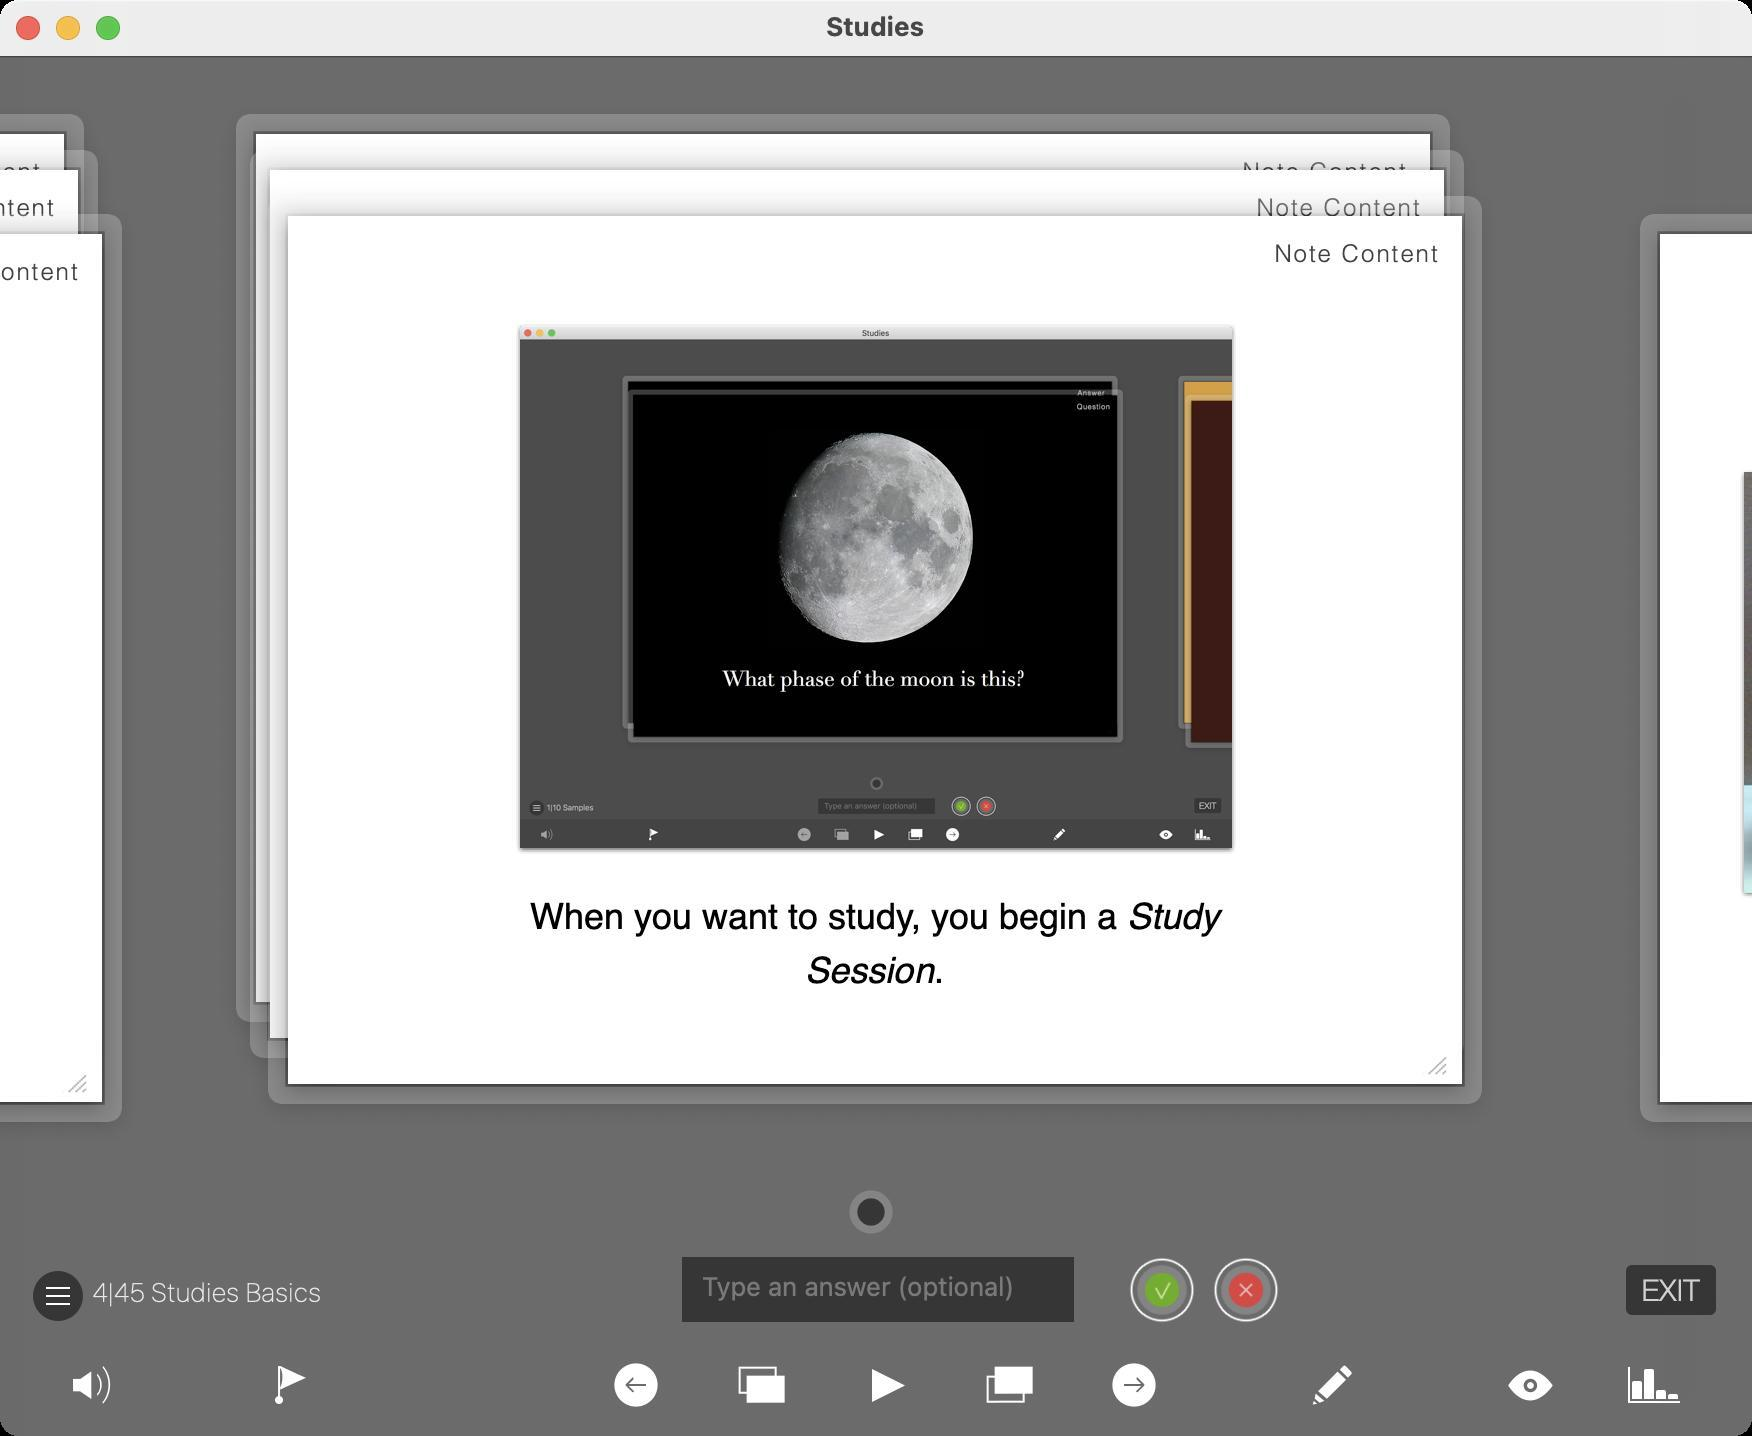
Accessibility tree:
{"name": "Studies", "role": "AXWindow", "description": null, "role_description": "standard window", "value": null, "position": "304.00;42.00", "size": "876;718", "children": [{"name": null, "role": "AXSplitGroup", "description": null, "role_description": "split group", "value": null, "position": "0.00;28.00", "size": "876;690", "children": [{"name": null, "role": "AXScrollArea", "description": null, "role_description": "scroll area", "value": null, "position": "1.00;28.00", "size": "170;691", "children": [{"name": null, "role": "AXOutline", "description": null, "role_description": "outline", "value": null, "position": "1.00;28.00", "size": "170;691", "children": [{"name": null, "role": "AXRow", "description": null, "role_description": "outline row", "value": null, "position": "1.00;38.00", "size": "170;25", "children": [{"name": null, "role": "AXCell", "description": null, "role_description": "cell", "value": null, "position": "11.00;38.00", "size": "150;25", "children": [{"name": null, "role": "AXStaticText", "description": null, "role_description": "text", "value": "LIBRARY", "position": "15.00;41.00", "size": "154;17", "children": []}]}]}, {"name": null, "role": "AXRow", "description": null, "role_description": "outline row", "value": null, "position": "1.00;63.00", "size": "170;25", "children": [{"name": null, "role": "AXCell", "description": null, "role_description": "cell", "value": null, "position": "11.00;63.00", "size": "150;25", "children": [{"name": null, "role": "AXImage", "description": "", "role_description": "image", "value": null, "position": "28.00;64.00", "size": "20;20", "children": []}, {"name": null, "role": "AXStaticText", "description": null, "role_description": "text", "value": "All Notes", "position": "51.00;65.00", "size": "84;16", "children": []}, {"name": null, "role": "AXStaticText", "description": null, "role_description": "text", "value": "46", "position": "134.50;68.00", "size": "20;14", "children": []}, {"name": null, "role": "AXGroup", "description": null, "role_description": "group", "value": null, "position": "92.00;65.00", "size": "63;16", "children": [{"name": null, "role": "AXButton", "description": "STUDY DUE", "role_description": "button", "value": null, "position": "92.00;65.00", "size": "63;16", "children": []}]}, {"name": "", "role": "AXButton", "description": null, "role_description": "button", "value": null, "position": "28.00;65.00", "size": "20;19", "children": []}]}]}, {"name": null, "role": "AXRow", "description": null, "role_description": "outline row", "value": null, "position": "1.00;88.00", "size": "170;25", "children": [{"name": null, "role": "AXCell", "description": null, "role_description": "cell", "value": null, "position": "11.00;88.00", "size": "150;25", "children": [{"name": null, "role": "AXImage", "description": "", "role_description": "image", "value": null, "position": "28.00;89.00", "size": "20;20", "children": []}, {"name": null, "role": "AXStaticText", "description": null, "role_description": "text", "value": "Due for Study", "position": "51.00;90.00", "size": "99;16", "children": []}, {"name": null, "role": "AXStaticText", "description": null, "role_description": "text", "value": "", "position": "150.00;93.00", "size": "4;14", "children": []}, {"name": null, "role": "AXGroup", "description": null, "role_description": "group", "value": null, "position": "113.00;90.00", "size": "42;16", "children": [{"name": null, "role": "AXButton", "description": "STUDY", "role_description": "button", "value": null, "position": "113.00;90.00", "size": "42;16", "children": []}]}, {"name": "", "role": "AXButton", "description": null, "role_description": "button", "value": null, "position": "28.00;90.00", "size": "20;19", "children": []}]}]}, {"name": null, "role": "AXRow", "description": null, "role_description": "outline row", "value": null, "position": "1.00;113.00", "size": "170;25", "children": [{"name": null, "role": "AXCell", "description": null, "role_description": "cell", "value": null, "position": "11.00;113.00", "size": "150;25", "children": [{"name": null, "role": "AXImage", "description": "", "role_description": "image", "value": null, "position": "28.00;114.00", "size": "20;20", "children": []}, {"name": null, "role": "AXStaticText", "description": null, "role_description": "text", "value": "Flagged", "position": "51.00;115.00", "size": "99;16", "children": []}, {"name": null, "role": "AXStaticText", "description": null, "role_description": "text", "value": "", "position": "150.00;118.00", "size": "4;14", "children": []}, {"name": null, "role": "AXGroup", "description": null, "role_description": "group", "value": null, "position": "113.00;115.00", "size": "42;16", "children": [{"name": null, "role": "AXButton", "description": "STUDY", "role_description": "button", "value": null, "position": "113.00;115.00", "size": "42;16", "children": []}]}, {"name": "", "role": "AXButton", "description": null, "role_description": "button", "value": null, "position": "28.00;115.00", "size": "20;19", "children": []}]}]}, {"name": null, "role": "AXRow", "description": null, "role_description": "outline row", "value": null, "position": "1.00;138.00", "size": "170;25", "children": [{"name": null, "role": "AXCell", "description": null, "role_description": "cell", "value": null, "position": "11.00;138.00", "size": "150;25", "children": [{"name": null, "role": "AXImage", "description": "", "role_description": "image", "value": null, "position": "28.00;139.00", "size": "20;20", "children": []}, {"name": null, "role": "AXStaticText", "description": null, "role_description": "text", "value": "Loose Notes", "position": "51.00;140.00", "size": "99;16", "children": []}, {"name": null, "role": "AXStaticText", "description": null, "role_description": "text", "value": "", "position": "150.00;143.00", "size": "4;14", "children": []}, {"name": null, "role": "AXGroup", "description": null, "role_description": "group", "value": null, "position": "113.00;140.00", "size": "42;16", "children": [{"name": null, "role": "AXButton", "description": "STUDY", "role_description": "button", "value": null, "position": "113.00;140.00", "size": "42;16", "children": []}]}, {"name": "", "role": "AXButton", "description": null, "role_description": "button", "value": null, "position": "28.00;140.00", "size": "20;19", "children": []}]}]}, {"name": null, "role": "AXRow", "description": null, "role_description": "outline row", "value": null, "position": "1.00;163.00", "size": "170;25", "children": [{"name": null, "role": "AXCell", "description": null, "role_description": "cell", "value": null, "position": "11.00;163.00", "size": "150;25", "children": [{"name": null, "role": "AXImage", "description": "", "role_description": "image", "value": null, "position": "28.00;164.00", "size": "20;20", "children": []}, {"name": null, "role": "AXStaticText", "description": null, "role_description": "text", "value": "Trash", "position": "51.00;165.00", "size": "99;16", "children": []}, {"name": null, "role": "AXStaticText", "description": null, "role_description": "text", "value": "", "position": "150.00;168.00", "size": "4;14", "children": []}, {"name": null, "role": "AXGroup", "description": null, "role_description": "group", "value": null, "position": "113.00;165.00", "size": "42;16", "children": [{"name": null, "role": "AXButton", "description": "STUDY", "role_description": "button", "value": null, "position": "113.00;165.00", "size": "42;16", "children": []}]}, {"name": "", "role": "AXButton", "description": null, "role_description": "button", "value": null, "position": "28.00;165.00", "size": "20;19", "children": []}]}]}, {"name": null, "role": "AXRow", "description": null, "role_description": "outline row", "value": null, "position": "1.00;201.00", "size": "170;25", "children": [{"name": null, "role": "AXCell", "description": null, "role_description": "cell", "value": null, "position": "11.00;201.00", "size": "150;25", "children": [{"name": null, "role": "AXStaticText", "description": null, "role_description": "text", "value": "RECENT", "position": "15.00;204.00", "size": "154;17", "children": []}]}]}, {"name": null, "role": "AXRow", "description": null, "role_description": "outline row", "value": null, "position": "1.00;226.00", "size": "170;25", "children": [{"name": null, "role": "AXCell", "description": null, "role_description": "cell", "value": null, "position": "11.00;226.00", "size": "150;25", "children": [{"name": null, "role": "AXImage", "description": "", "role_description": "image", "value": null, "position": "28.00;227.00", "size": "20;20", "children": []}, {"name": null, "role": "AXStaticText", "description": null, "role_description": "text", "value": "Recently Studied", "position": "51.00;228.00", "size": "99;16", "children": []}, {"name": null, "role": "AXStaticText", "description": null, "role_description": "text", "value": "", "position": "150.00;231.00", "size": "4;14", "children": []}, {"name": null, "role": "AXGroup", "description": null, "role_description": "group", "value": null, "position": "113.00;228.00", "size": "42;16", "children": [{"name": null, "role": "AXButton", "description": "STUDY", "role_description": "button", "value": null, "position": "113.00;228.00", "size": "42;16", "children": []}]}, {"name": "", "role": "AXButton", "description": null, "role_description": "button", "value": null, "position": "28.00;228.00", "size": "20;19", "children": []}]}]}, {"name": null, "role": "AXRow", "description": null, "role_description": "outline row", "value": null, "position": "1.00;251.00", "size": "170;25", "children": [{"name": null, "role": "AXCell", "description": null, "role_description": "cell", "value": null, "position": "11.00;251.00", "size": "150;25", "children": [{"name": null, "role": "AXImage", "description": "", "role_description": "image", "value": null, "position": "28.00;252.00", "size": "20;20", "children": []}, {"name": null, "role": "AXStaticText", "description": null, "role_description": "text", "value": "Recently Incorrect", "position": "51.00;253.00", "size": "99;16", "children": []}, {"name": null, "role": "AXStaticText", "description": null, "role_description": "text", "value": "", "position": "150.00;256.00", "size": "4;14", "children": []}, {"name": null, "role": "AXGroup", "description": null, "role_description": "group", "value": null, "position": "113.00;253.00", "size": "42;16", "children": [{"name": null, "role": "AXButton", "description": "STUDY", "role_description": "button", "value": null, "position": "113.00;253.00", "size": "42;16", "children": []}]}, {"name": "", "role": "AXButton", "description": null, "role_description": "button", "value": null, "position": "28.00;253.00", "size": "20;19", "children": []}]}]}, {"name": null, "role": "AXRow", "description": null, "role_description": "outline row", "value": null, "position": "1.00;276.00", "size": "170;25", "children": [{"name": null, "role": "AXCell", "description": null, "role_description": "cell", "value": null, "position": "11.00;276.00", "size": "150;25", "children": [{"name": null, "role": "AXImage", "description": "", "role_description": "image", "value": null, "position": "28.00;277.00", "size": "20;20", "children": []}, {"name": null, "role": "AXStaticText", "description": null, "role_description": "text", "value": "Last Import", "position": "51.00;278.00", "size": "99;16", "children": []}, {"name": null, "role": "AXStaticText", "description": null, "role_description": "text", "value": "", "position": "150.00;281.00", "size": "4;14", "children": []}, {"name": null, "role": "AXGroup", "description": null, "role_description": "group", "value": null, "position": "113.00;278.00", "size": "42;16", "children": [{"name": null, "role": "AXButton", "description": "STUDY", "role_description": "button", "value": null, "position": "113.00;278.00", "size": "42;16", "children": []}]}, {"name": "", "role": "AXButton", "description": null, "role_description": "button", "value": null, "position": "28.00;278.00", "size": "20;19", "children": []}]}]}, {"name": null, "role": "AXRow", "description": null, "role_description": "outline row", "value": null, "position": "1.00;301.00", "size": "170;25", "children": [{"name": null, "role": "AXCell", "description": null, "role_description": "cell", "value": null, "position": "11.00;301.00", "size": "150;25", "children": [{"name": null, "role": "AXImage", "description": "", "role_description": "image", "value": null, "position": "28.00;302.00", "size": "20;20", "children": []}, {"name": null, "role": "AXStaticText", "description": null, "role_description": "text", "value": "Recently Added", "position": "51.00;303.00", "size": "99;16", "children": []}, {"name": null, "role": "AXStaticText", "description": null, "role_description": "text", "value": "", "position": "150.00;306.00", "size": "4;14", "children": []}, {"name": null, "role": "AXGroup", "description": null, "role_description": "group", "value": null, "position": "113.00;303.00", "size": "42;16", "children": [{"name": null, "role": "AXButton", "description": "STUDY", "role_description": "button", "value": null, "position": "113.00;303.00", "size": "42;16", "children": []}]}, {"name": "", "role": "AXButton", "description": null, "role_description": "button", "value": null, "position": "28.00;303.00", "size": "20;19", "children": []}]}]}, {"name": null, "role": "AXRow", "description": null, "role_description": "outline row", "value": null, "position": "1.00;339.00", "size": "170;25", "children": [{"name": null, "role": "AXCell", "description": null, "role_description": "cell", "value": null, "position": "11.00;339.00", "size": "150;25", "children": [{"name": null, "role": "AXStaticText", "description": null, "role_description": "text", "value": "STACKS", "position": "15.00;342.00", "size": "154;17", "children": []}]}]}, {"name": null, "role": "AXRow", "description": null, "role_description": "outline row", "value": null, "position": "1.00;364.00", "size": "170;25", "children": [{"name": null, "role": "AXCell", "description": null, "role_description": "cell", "value": null, "position": "11.00;364.00", "size": "150;25", "children": [{"name": null, "role": "AXImage", "description": "", "role_description": "image", "value": null, "position": "28.00;365.00", "size": "20;20", "children": []}, {"name": null, "role": "AXStaticText", "description": null, "role_description": "text", "value": "UI Representation", "position": "51.00;366.00", "size": "99;16", "children": []}, {"name": null, "role": "AXStaticText", "description": null, "role_description": "text", "value": "", "position": "150.00;369.00", "size": "4;14", "children": []}, {"name": null, "role": "AXGroup", "description": null, "role_description": "group", "value": null, "position": "113.00;366.00", "size": "42;16", "children": [{"name": null, "role": "AXButton", "description": "STUDY", "role_description": "button", "value": null, "position": "113.00;366.00", "size": "42;16", "children": []}]}, {"name": "", "role": "AXButton", "description": null, "role_description": "button", "value": null, "position": "28.00;366.00", "size": "20;19", "children": []}]}]}, {"name": null, "role": "AXRow", "description": null, "role_description": "outline row", "value": null, "position": "1.00;389.00", "size": "170;25", "children": [{"name": null, "role": "AXCell", "description": null, "role_description": "cell", "value": null, "position": "11.00;389.00", "size": "150;25", "children": [{"name": null, "role": "AXImage", "description": "", "role_description": "image", "value": null, "position": "28.00;390.00", "size": "20;20", "children": []}, {"name": null, "role": "AXStaticText", "description": null, "role_description": "text", "value": "Welcome to Studies", "position": "51.00;391.00", "size": "99;16", "children": []}, {"name": null, "role": "AXStaticText", "description": null, "role_description": "text", "value": "", "position": "150.00;394.00", "size": "4;14", "children": []}, {"name": null, "role": "AXGroup", "description": null, "role_description": "group", "value": null, "position": "113.00;391.00", "size": "42;16", "children": [{"name": null, "role": "AXButton", "description": "STUDY", "role_description": "button", "value": null, "position": "113.00;391.00", "size": "42;16", "children": []}]}, {"name": "", "role": "AXButton", "description": null, "role_description": "button", "value": null, "position": "28.00;391.00", "size": "20;19", "children": []}, {"name": null, "role": "AXDisclosureTriangle", "description": null, "role_description": "disclosure triangle", "value": 1, "position": "13.00;389.00", "size": "13;25", "children": []}]}]}, {"name": null, "role": "AXRow", "description": null, "role_description": "outline row", "value": null, "position": "1.00;414.00", "size": "170;25", "children": [{"name": null, "role": "AXCell", "description": null, "role_description": "cell", "value": null, "position": "11.00;414.00", "size": "150;25", "children": [{"name": null, "role": "AXImage", "description": "", "role_description": "image", "value": null, "position": "42.00;415.00", "size": "20;20", "children": []}, {"name": null, "role": "AXStaticText", "description": null, "role_description": "text", "value": "Studies Basics", "position": "65.00;416.00", "size": "85;16", "children": []}, {"name": null, "role": "AXStaticText", "description": null, "role_description": "text", "value": "", "position": "150.00;419.00", "size": "4;14", "children": []}, {"name": null, "role": "AXGroup", "description": null, "role_description": "group", "value": null, "position": "113.00;416.00", "size": "42;16", "children": [{"name": null, "role": "AXButton", "description": "STUDY", "role_description": "button", "value": null, "position": "113.00;416.00", "size": "42;16", "children": []}]}, {"name": "", "role": "AXButton", "description": null, "role_description": "button", "value": null, "position": "42.00;416.00", "size": "20;19", "children": []}]}]}, {"name": null, "role": "AXRow", "description": null, "role_description": "outline row", "value": null, "position": "1.00;439.00", "size": "170;25", "children": [{"name": null, "role": "AXCell", "description": null, "role_description": "cell", "value": null, "position": "11.00;439.00", "size": "150;25", "children": [{"name": null, "role": "AXImage", "description": "", "role_description": "image", "value": null, "position": "42.00;440.00", "size": "20;20", "children": []}, {"name": null, "role": "AXStaticText", "description": null, "role_description": "text", "value": "Studies Tips", "position": "65.00;441.00", "size": "85;16", "children": []}, {"name": null, "role": "AXStaticText", "description": null, "role_description": "text", "value": "", "position": "150.00;444.00", "size": "4;14", "children": []}, {"name": null, "role": "AXGroup", "description": null, "role_description": "group", "value": null, "position": "113.00;441.00", "size": "42;16", "children": [{"name": null, "role": "AXButton", "description": "STUDY", "role_description": "button", "value": null, "position": "113.00;441.00", "size": "42;16", "children": []}]}, {"name": "", "role": "AXButton", "description": null, "role_description": "button", "value": null, "position": "42.00;441.00", "size": "20;19", "children": []}]}]}, {"name": null, "role": "AXRow", "description": null, "role_description": "outline row", "value": null, "position": "1.00;464.00", "size": "170;25", "children": [{"name": null, "role": "AXCell", "description": null, "role_description": "cell", "value": null, "position": "11.00;464.00", "size": "150;25", "children": [{"name": null, "role": "AXImage", "description": "", "role_description": "image", "value": null, "position": "42.00;465.00", "size": "20;20", "children": []}, {"name": null, "role": "AXStaticText", "description": null, "role_description": "text", "value": "Samples", "position": "65.00;466.00", "size": "85;16", "children": []}, {"name": null, "role": "AXStaticText", "description": null, "role_description": "text", "value": "", "position": "150.00;469.00", "size": "4;14", "children": []}, {"name": null, "role": "AXGroup", "description": null, "role_description": "group", "value": null, "position": "113.00;466.00", "size": "42;16", "children": [{"name": null, "role": "AXButton", "description": "STUDY", "role_description": "button", "value": null, "position": "113.00;466.00", "size": "42;16", "children": []}]}, {"name": "", "role": "AXButton", "description": null, "role_description": "button", "value": null, "position": "42.00;466.00", "size": "20;19", "children": []}]}]}, {"name": null, "role": "AXColumn", "description": null, "role_description": "column", "value": null, "position": "11.00;28.00", "size": "150;691", "children": []}]}]}, {"name": null, "role": "AXSplitter", "description": null, "role_description": "splitter", "value": 171.5, "position": "171.50;28.00", "size": "1;690", "children": []}, {"name": null, "role": "AXScrollArea", "description": null, "role_description": "scroll area", "value": null, "position": "171.50;58.00", "size": "706;629", "children": [{"name": null, "role": "AXScrollBar", "description": null, "role_description": "scroll bar", "value": 0.0, "position": "861.00;64.00", "size": "16;654", "children": [{"name": null, "role": "AXValueIndicator", "description": null, "role_description": "value indicator", "value": 0.0, "position": "865.00;65.00", "size": "12;134", "children": []}, {"name": null, "role": "AXButton", "description": null, "role_description": "increment arrow button", "value": null, "position": "861.00;64.00", "size": "0;0", "children": []}, {"name": null, "role": "AXButton", "description": null, "role_description": "decrement arrow button", "value": null, "position": "861.00;64.00", "size": "0;0", "children": []}, {"name": null, "role": "AXButton", "description": null, "role_description": "increment page button", "value": null, "position": "865.00;199.50", "size": "12;518", "children": []}, {"name": null, "role": "AXButton", "description": null, "role_description": "decrement page button", "value": null, "position": "865.00;64.00", "size": "12;1", "children": []}]}]}, {"name": null, "role": "AXStaticText", "description": null, "role_description": "text", "value": "All Notes (46 Notes)", "position": "389.50;37.00", "size": "271;18", "children": []}, {"name": null, "role": "AXTextField", "description": null, "role_description": "search text field", "value": "", "position": "196.50;35.00", "size": "174;22", "children": [{"name": "", "role": "AXButton", "description": "search", "role_description": "button", "value": null, "position": "198.50;35.00", "size": "25;22", "children": []}]}, {"name": null, "role": "AXPopUpButton", "description": null, "role_description": "pop up button", "value": "", "position": "807.00;34.50", "size": "49;25", "children": []}, {"name": "", "role": "AXButton", "description": null, "role_description": "button", "value": null, "position": "769.00;34.50", "size": "30;25", "children": []}]}, {"name": "", "role": "AXButton", "description": null, "role_description": "button", "value": null, "position": "30.00;676.00", "size": "32;33", "children": []}, {"name": "", "role": "AXCheckBox", "description": null, "role_description": "toggle button", "value": 0, "position": "129.00;676.00", "size": "32;33", "children": []}, {"name": "", "role": "AXButton", "description": null, "role_description": "button", "value": null, "position": "301.00;676.00", "size": "34;33", "children": []}, {"name": "", "role": "AXButton", "description": null, "role_description": "button", "value": null, "position": "365.00;676.00", "size": "32;33", "children": []}, {"name": "", "role": "AXCheckBox", "description": null, "role_description": "toggle button", "value": 0, "position": "427.00;676.00", "size": "32;33", "children": []}, {"name": "", "role": "AXButton", "description": null, "role_description": "button", "value": null, "position": "489.00;676.00", "size": "32;33", "children": []}, {"name": "", "role": "AXButton", "description": null, "role_description": "button", "value": null, "position": "551.00;676.00", "size": "32;33", "children": []}, {"name": "", "role": "AXButton", "description": null, "role_description": "button", "value": null, "position": "650.00;676.00", "size": "32;33", "children": []}, {"name": "", "role": "AXButton", "description": null, "role_description": "button", "value": null, "position": "749.00;676.00", "size": "32;33", "children": []}, {"name": "", "role": "AXButton", "description": null, "role_description": "button", "value": null, "position": "811.00;676.00", "size": "32;33", "children": []}, {"name": "", "role": "AXMenuButton", "description": null, "role_description": "menu button", "value": null, "position": "416.00;590.00", "size": "39;32", "children": []}, {"name": "", "role": "AXButton", "description": null, "role_description": "button", "value": null, "position": "558.00;626.00", "size": "46;38", "children": []}, {"name": "", "role": "AXButton", "description": null, "role_description": "button", "value": null, "position": "601.00;626.00", "size": "44;38", "children": []}, {"name": null, "role": "AXImage", "description": "SSTextFieldBackground", "role_description": "image", "value": null, "position": "340.00;632.00", "size": "198;26", "children": []}, {"name": null, "role": "AXTextField", "description": null, "role_description": "text field", "value": "", "position": "349.00;635.00", "size": "181;21", "children": []}, {"name": "", "role": "AXButton", "description": null, "role_description": "button", "value": null, "position": "805.00;629.00", "size": "61;32", "children": []}, {"name": null, "role": "AXStaticText", "description": null, "role_description": "text", "value": "4|45 Studies Basics", "position": "44.00;638.00", "size": "128;18", "children": []}, {"name": "", "role": "AXButton", "description": null, "role_description": "button", "value": null, "position": "14.00;633.00", "size": "30;30", "children": []}, {"name": null, "role": "AXButton", "description": null, "role_description": "close button", "value": null, "position": "7.00;6.00", "size": "14;16", "children": []}, {"name": null, "role": "AXButton", "description": null, "role_description": "full screen button", "value": null, "position": "47.00;6.00", "size": "14;16", "children": [{"name": null, "role": "AXGroup", "description": null, "role_description": "group", "value": null, "position": "47.00;6.00", "size": "14;16", "children": [{"name": null, "role": "AXGroup", "description": null, "role_description": "group", "value": null, "position": "47.00;6.00", "size": "14;16", "children": []}]}]}, {"name": null, "role": "AXButton", "description": null, "role_description": "minimize button", "value": null, "position": "27.00;6.00", "size": "14;16", "children": []}, {"name": null, "role": "AXStaticText", "description": null, "role_description": "text", "value": "Studies", "position": "411.00;5.00", "size": "54;16", "children": []}]}